Question: I have the following issue. In BizTalk core (XML) I have a tag which may be replicated few times. It's cardinality is n, let's say - in theory 0 <= n <= 99. Let's call it Note[n].
In outgoing file (it's flat) I have five (exactly five) appropriate fields. Let's call them FTX1..5. So what I need to do is to map 'Note[1]' (if it exists) to FTX1, 'Note[2]' (if it exists) to FTX2, ..., 'Note[5]' (if it exists) to FTX5.
Is it possible to do this using only Functoids? I tried to use Looping functoid but I don't understand how to extract every iteration. On the other hand I don't understand if I can use Table looping and Table extractor since actually I don't have a table.
So I need something like you can see at the picture. Actually task is even more complicated but let's start from this.
Does anyone know if this can be solved only by Functoids?
I would appreciate any advice..

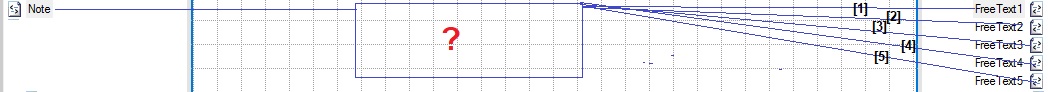
Answer: You want the Iteration functoid and the Equal functoid.
Link Note to each of the FreeText nodes and also to the Iteration functoid. Link that to a series of equal functoids with values of ranging from 2 to 5 and link those to the FreeText nodes as well.
<URL>
Input file
'''
<ns0:Root xmlns:ns0="http://Scratch.SO65382125in">
<Note>Note_0</Note>
<Note>Note_1</Note>
<Note>Note_2</Note>
</ns0:Root>
'''
Output (formatted)
'''
<ns0:Root xmlns:ns0="http://Scratch.SO65382125out">
<FreeText1>Note_0</FreeText1>
<FreeText2>Note_1</FreeText2>
<FreeText3>Note_2</FreeText3>
</ns0:Root>
'''
Note that it works without a Looping Functoid but does show the warning
> The destination node "FreeText2" has multiple inputs. For a destination node to have multiple inputs, one of its ancestors should be connected to a looping functoid.
You can get rid of that warning by adding a Looping Functoid
<URL>